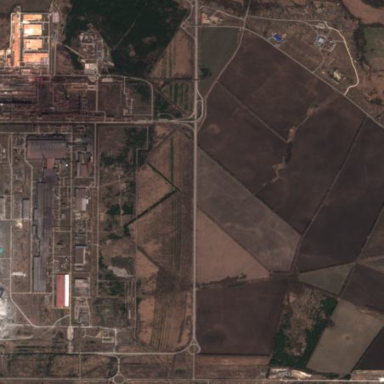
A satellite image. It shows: Industrial area dedicated to steelmaking.